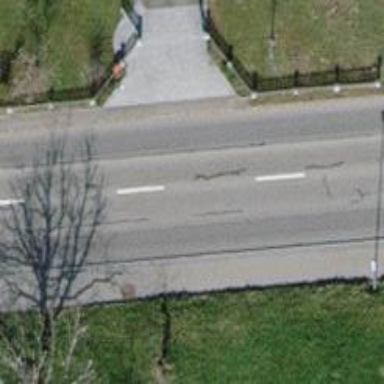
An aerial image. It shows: Abandoned railway crossing asphalt tertiary road.